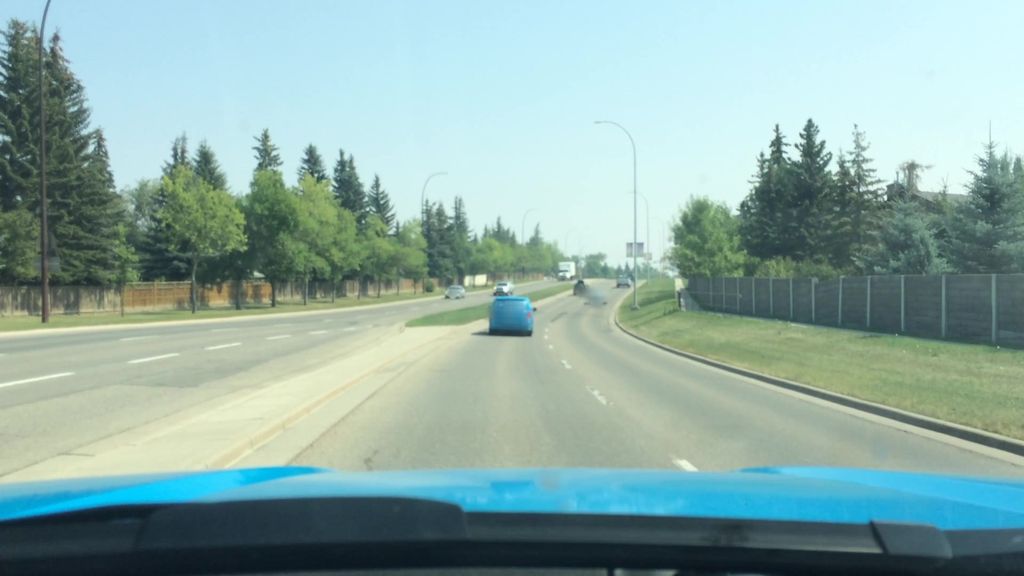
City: calgary